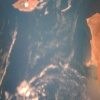
Label: water